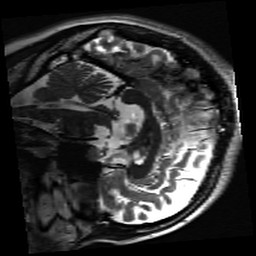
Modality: inplaneT2
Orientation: sagittal